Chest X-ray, AP view. Patient: 56 years old, sex F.
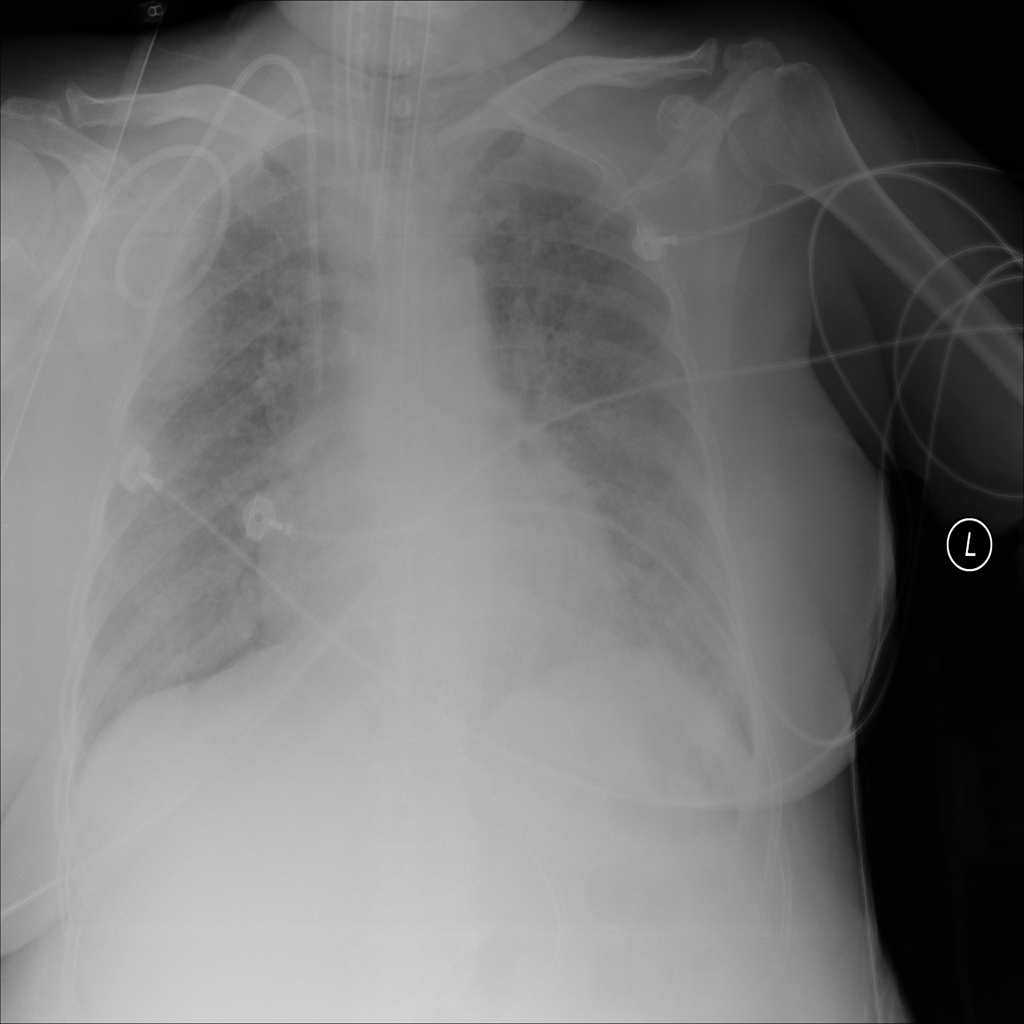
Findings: Infiltration, Nodule